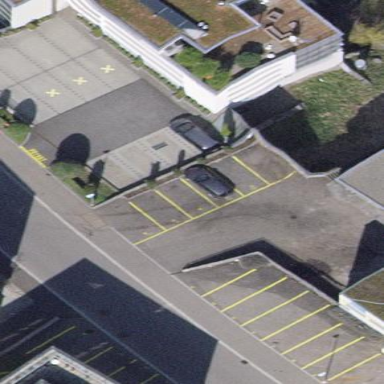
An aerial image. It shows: Parking area.